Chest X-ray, PA view. Patient: 48 years old, sex M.
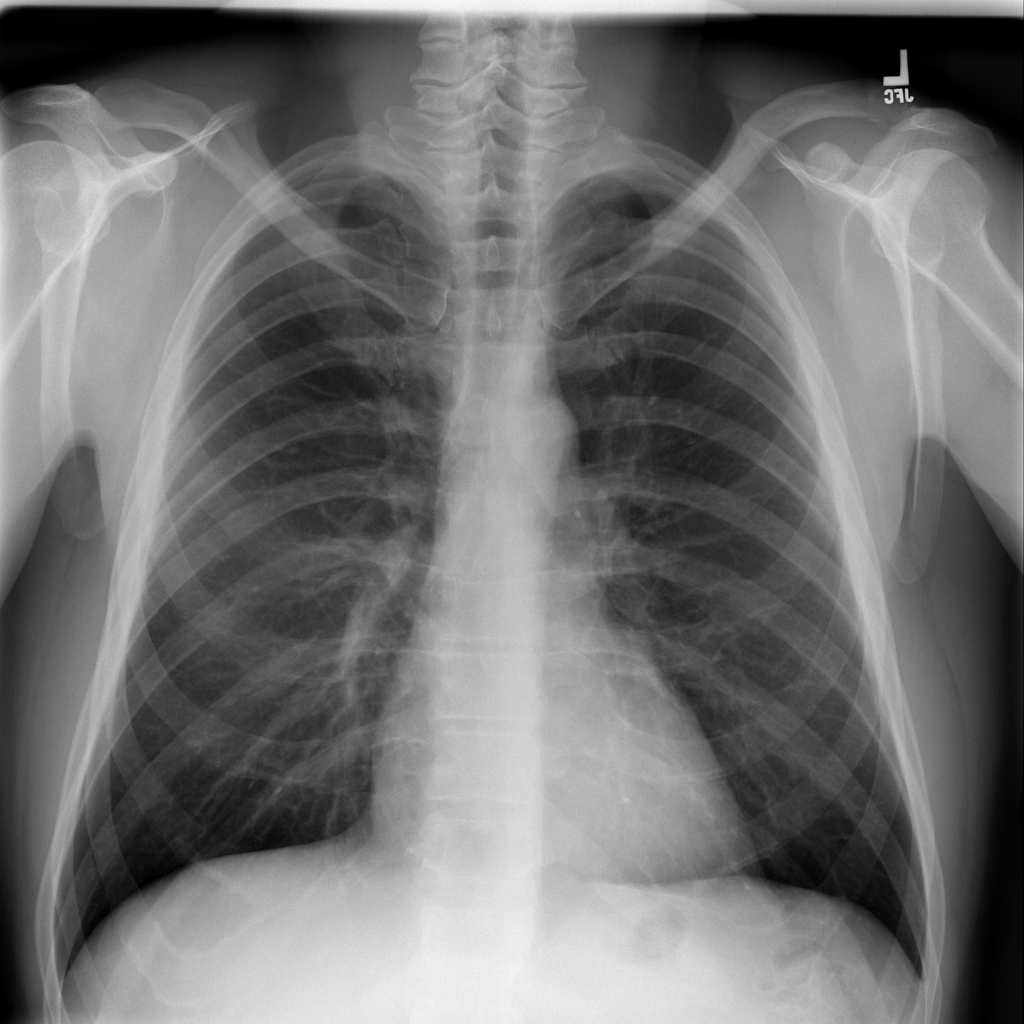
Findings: No Finding